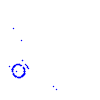
Particle: proton